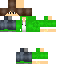
A male human skin with medium skin, wearing brown long hair dressed in a green tshirt and brown pants, featuring a closed mouth.